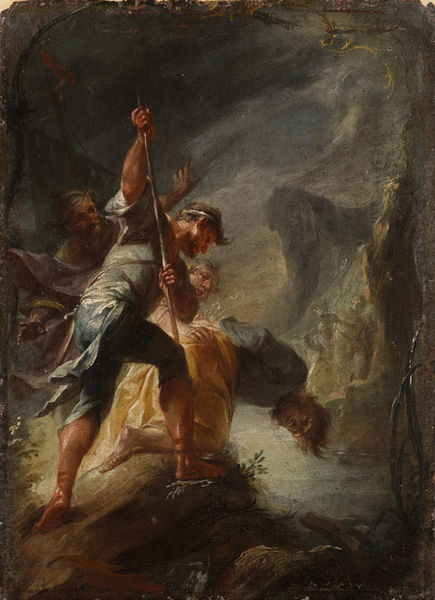
Titel: Das Martyrium des Heiligen Ädesius
Künstler: Johann Wolfgang Baumgartner
Standort: Karlsruhe
Institution: Staatliche Kunsthalle Karlsruhe
Schlagwörter: baum, berg, blau, dunkel, felsen, gemälde, himmel, kampf, mann, meer, schatten, wasser, wolken, fluss, gelb, landschaft, menschen, see, ufer, abend, bewegung, braun, grau, kleider, licht, männer, nacht, gras, tuch, malerei, hose, bibel, hinrichtung, kleidung, mord, rahmen, steine, stirnband, tod, öl, bach, haare, pflanze, gebeugt, renaissance, stock, beine, fesseln, bein, füße, küste, schiff, segel, düster, stab, fahne, mast, berge, farben, fels, gebirge, schlucht, figuren, gewalt, krieg, sturm, unwetter, wild, lanze, muskeln, wade, fallen, bucht, leuchten, klippe, vier, barfuss, kreuz, gefangen, raub, überfall, knien, strafe, waffe, dynamik, bedrohlich, mythologie, kämpfen, bedrohung, dunke, hilfe, dramatisch, dramatik, knieend, kniend, sturz, gebunden, mönch, menschengruppe, opfer, opferung, speer, stange, gefangener, drama, retten, rettung, mäner, fessel, verbrechen, felden, wildwasser, folter, spieß, gefesselt, kopfüber, erhabenheit, stoßen, bestrafung, männere, mnner, ang, pflanze#, gefesslt, hinabstoßen, lkopfüber, gefesselte hände, ttschlucht, ednkel, stnaage